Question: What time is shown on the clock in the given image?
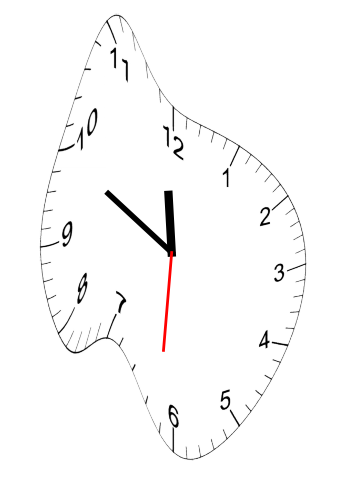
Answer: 11:49:31